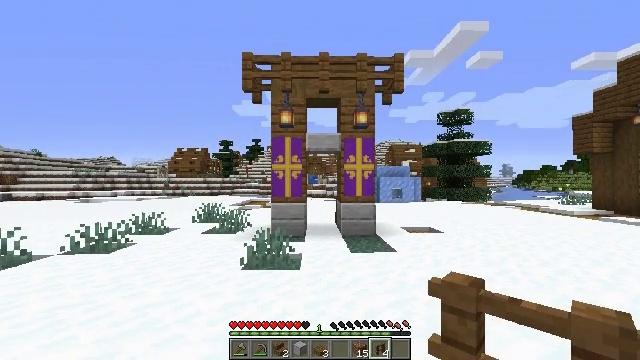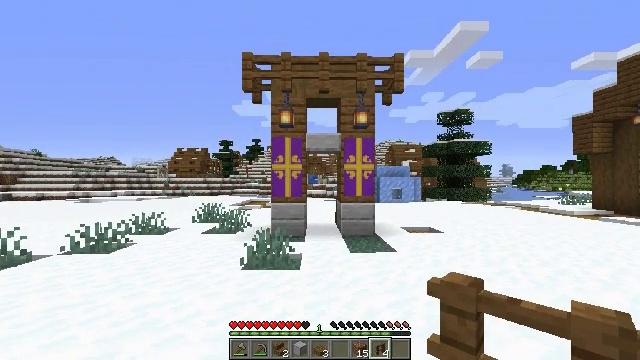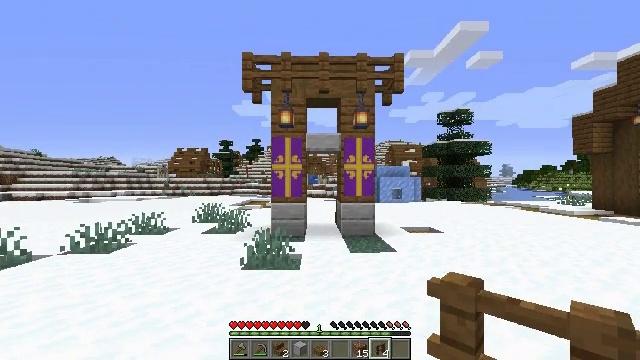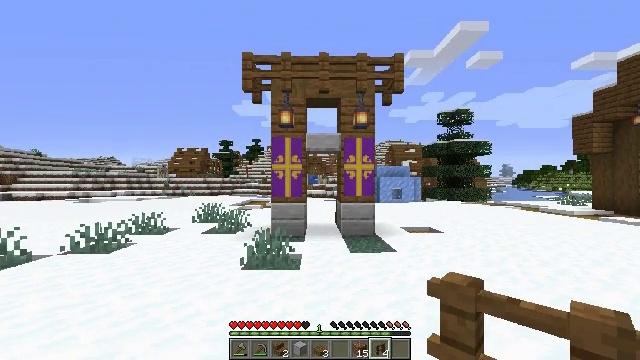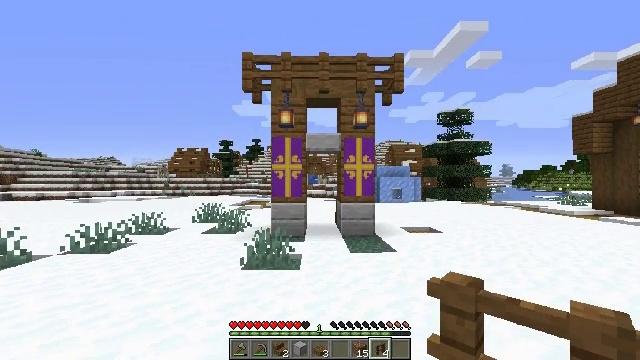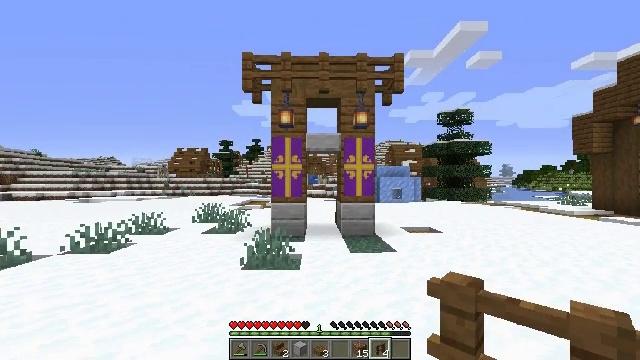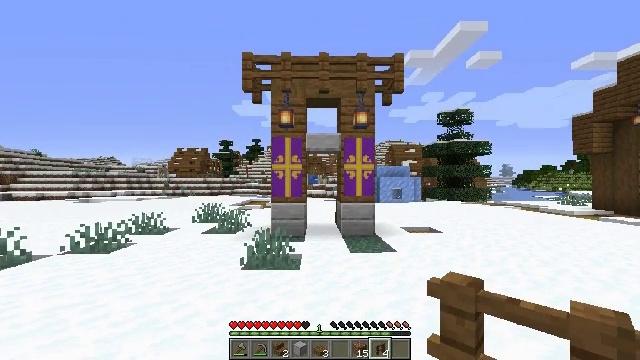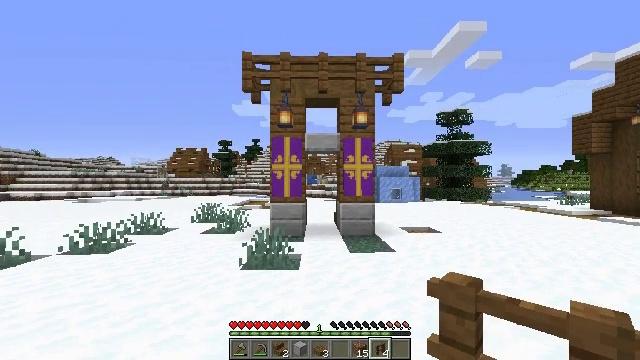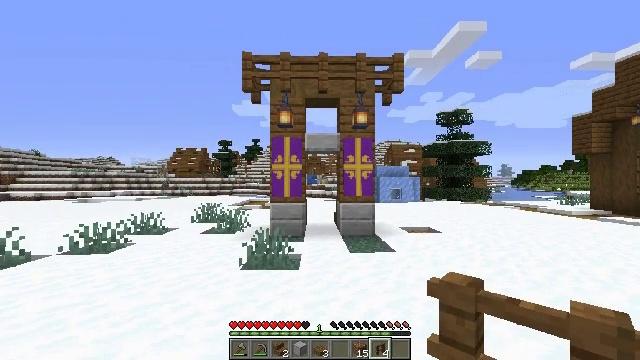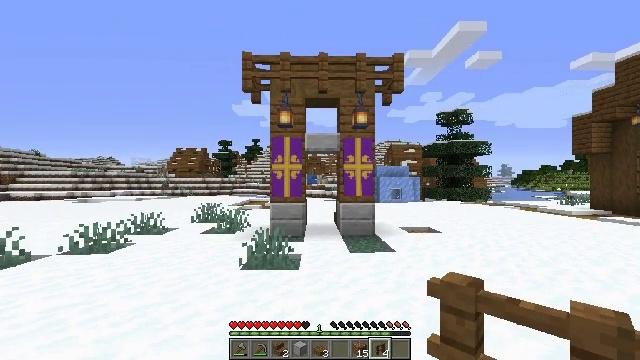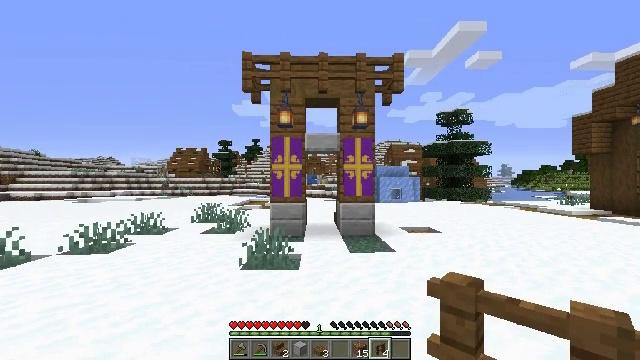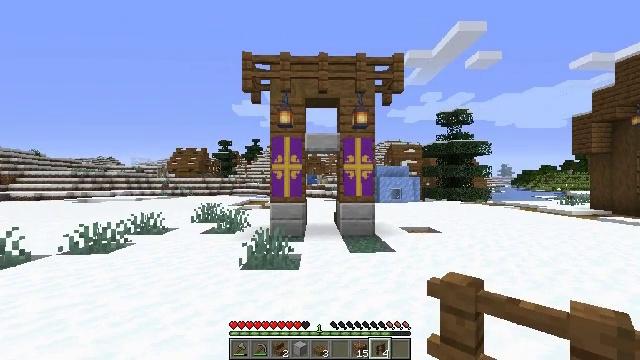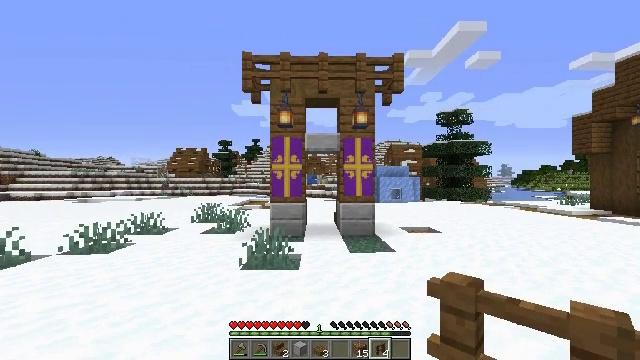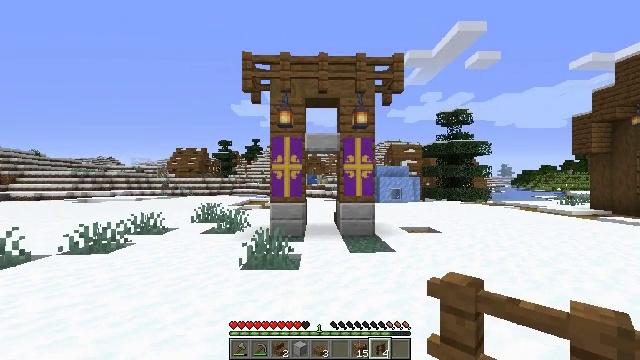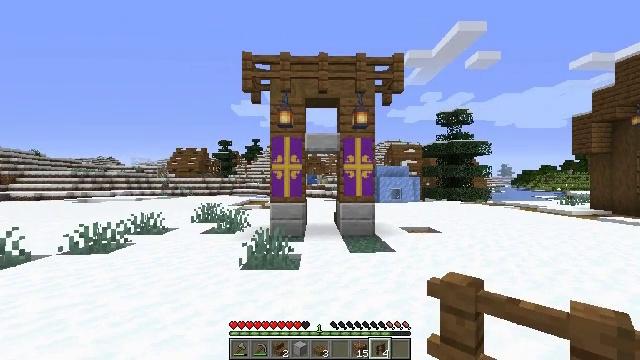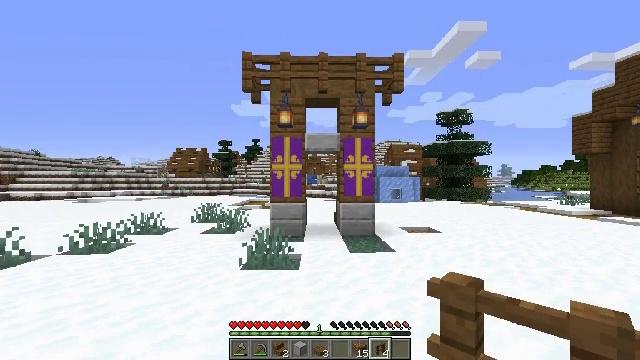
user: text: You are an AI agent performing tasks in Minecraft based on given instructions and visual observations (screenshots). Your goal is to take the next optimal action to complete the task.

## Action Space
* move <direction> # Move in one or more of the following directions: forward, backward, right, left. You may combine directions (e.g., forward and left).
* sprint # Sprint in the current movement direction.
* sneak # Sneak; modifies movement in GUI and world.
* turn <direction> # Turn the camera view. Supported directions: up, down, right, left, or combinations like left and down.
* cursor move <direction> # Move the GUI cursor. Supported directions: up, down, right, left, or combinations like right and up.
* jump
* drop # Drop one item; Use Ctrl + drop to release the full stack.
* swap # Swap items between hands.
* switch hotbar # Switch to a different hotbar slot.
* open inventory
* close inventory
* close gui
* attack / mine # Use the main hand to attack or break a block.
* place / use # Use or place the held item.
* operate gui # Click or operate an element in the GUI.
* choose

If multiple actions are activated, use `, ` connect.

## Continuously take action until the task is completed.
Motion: motion action
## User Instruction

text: Reclaim the spruce fence for reuse.
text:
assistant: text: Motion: no_op
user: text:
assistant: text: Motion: no_op
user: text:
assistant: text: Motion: no_op
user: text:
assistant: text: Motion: no_op
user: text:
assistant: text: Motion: no_op
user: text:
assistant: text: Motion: no_op
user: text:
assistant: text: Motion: no_op
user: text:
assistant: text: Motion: no_op
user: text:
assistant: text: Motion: no_op
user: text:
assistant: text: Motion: no_op
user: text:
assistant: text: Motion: no_op
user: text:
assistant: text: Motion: no_op
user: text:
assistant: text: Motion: no_op
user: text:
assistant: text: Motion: no_op
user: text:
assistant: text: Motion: no_op
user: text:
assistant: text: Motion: move forward
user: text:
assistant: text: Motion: move forward
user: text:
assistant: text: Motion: move forward
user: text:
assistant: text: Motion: move forward
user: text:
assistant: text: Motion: no_op
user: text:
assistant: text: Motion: no_op
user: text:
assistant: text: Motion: no_op
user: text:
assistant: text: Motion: no_op
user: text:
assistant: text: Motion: turn up
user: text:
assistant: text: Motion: turn left and up
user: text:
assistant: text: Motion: no_op
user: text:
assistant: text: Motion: no_op
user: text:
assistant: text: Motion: no_op
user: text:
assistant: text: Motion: no_op
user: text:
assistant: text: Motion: turn left